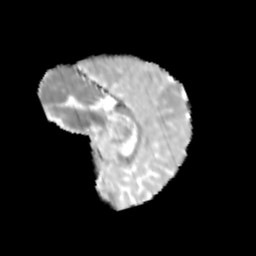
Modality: MD
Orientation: sagittal
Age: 9
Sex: male
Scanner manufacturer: siemens
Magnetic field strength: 3 T
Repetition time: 3.8 s
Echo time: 0.07 s